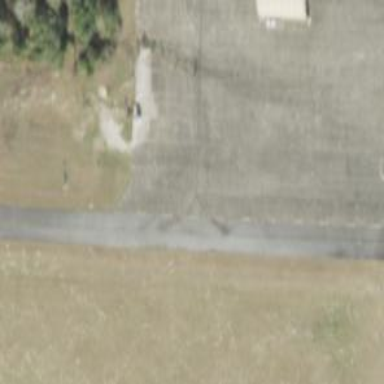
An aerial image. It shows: Taxiway at the airport with asphalt surface.